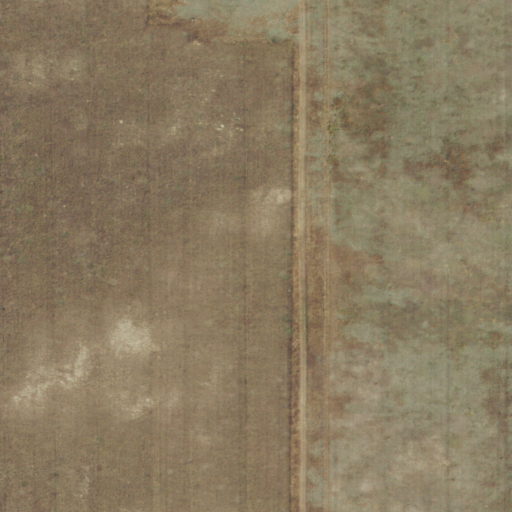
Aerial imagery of plain(s) in Wyoming named Chugwater Flats containing only grassland